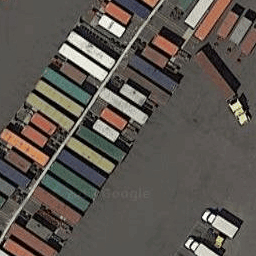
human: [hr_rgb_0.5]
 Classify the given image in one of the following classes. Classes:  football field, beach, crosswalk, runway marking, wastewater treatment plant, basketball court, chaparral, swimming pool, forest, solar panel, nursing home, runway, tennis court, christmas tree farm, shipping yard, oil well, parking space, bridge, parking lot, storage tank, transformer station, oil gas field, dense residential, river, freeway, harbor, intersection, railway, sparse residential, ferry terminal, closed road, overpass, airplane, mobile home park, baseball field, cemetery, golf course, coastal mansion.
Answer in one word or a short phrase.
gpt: shipping yard